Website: crate-barrel
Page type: address-validator
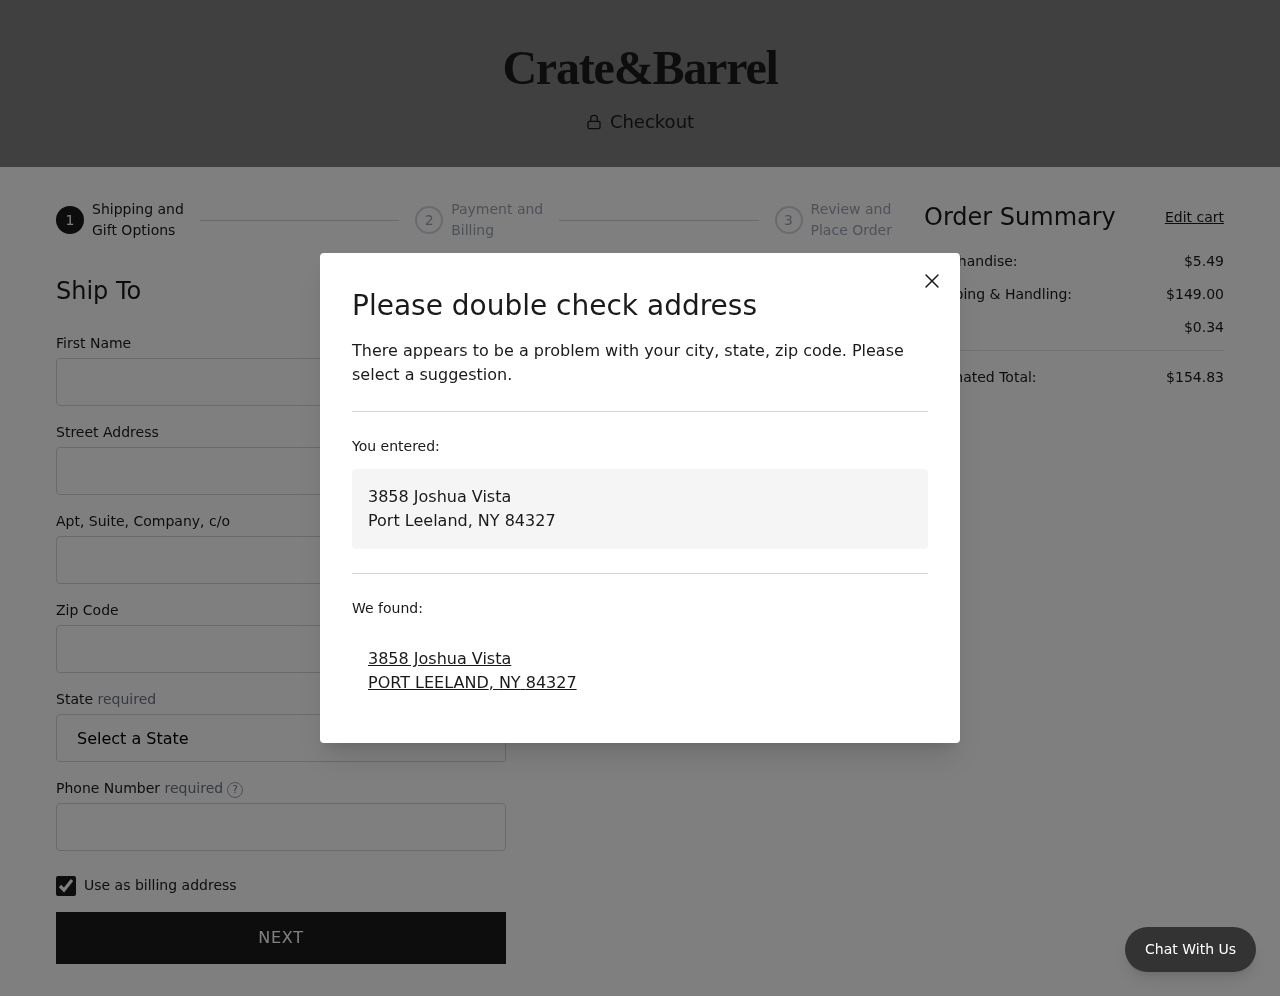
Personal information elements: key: PII_CITY
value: Port Leeland
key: PII_CITY
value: PORT LEELAND
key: PII_FIRSTNAME
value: Becky
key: PII_PHONE
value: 3705316592
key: PII_POSTCODE
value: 84327
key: PII_STATE
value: New York
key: PII_STATE_ABBR
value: NY
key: PII_STREET
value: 3858 Joshua Vista
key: PII_STREET2
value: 609 Maynard Cliff Apt. 128
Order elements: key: ORDER_SUBTOTAL
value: $5.49
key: ORDER_SHIPPING_COST
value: $149.00
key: ORDER_TAX
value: $0.34
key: ORDER_TOTAL
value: $154.83